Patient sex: M
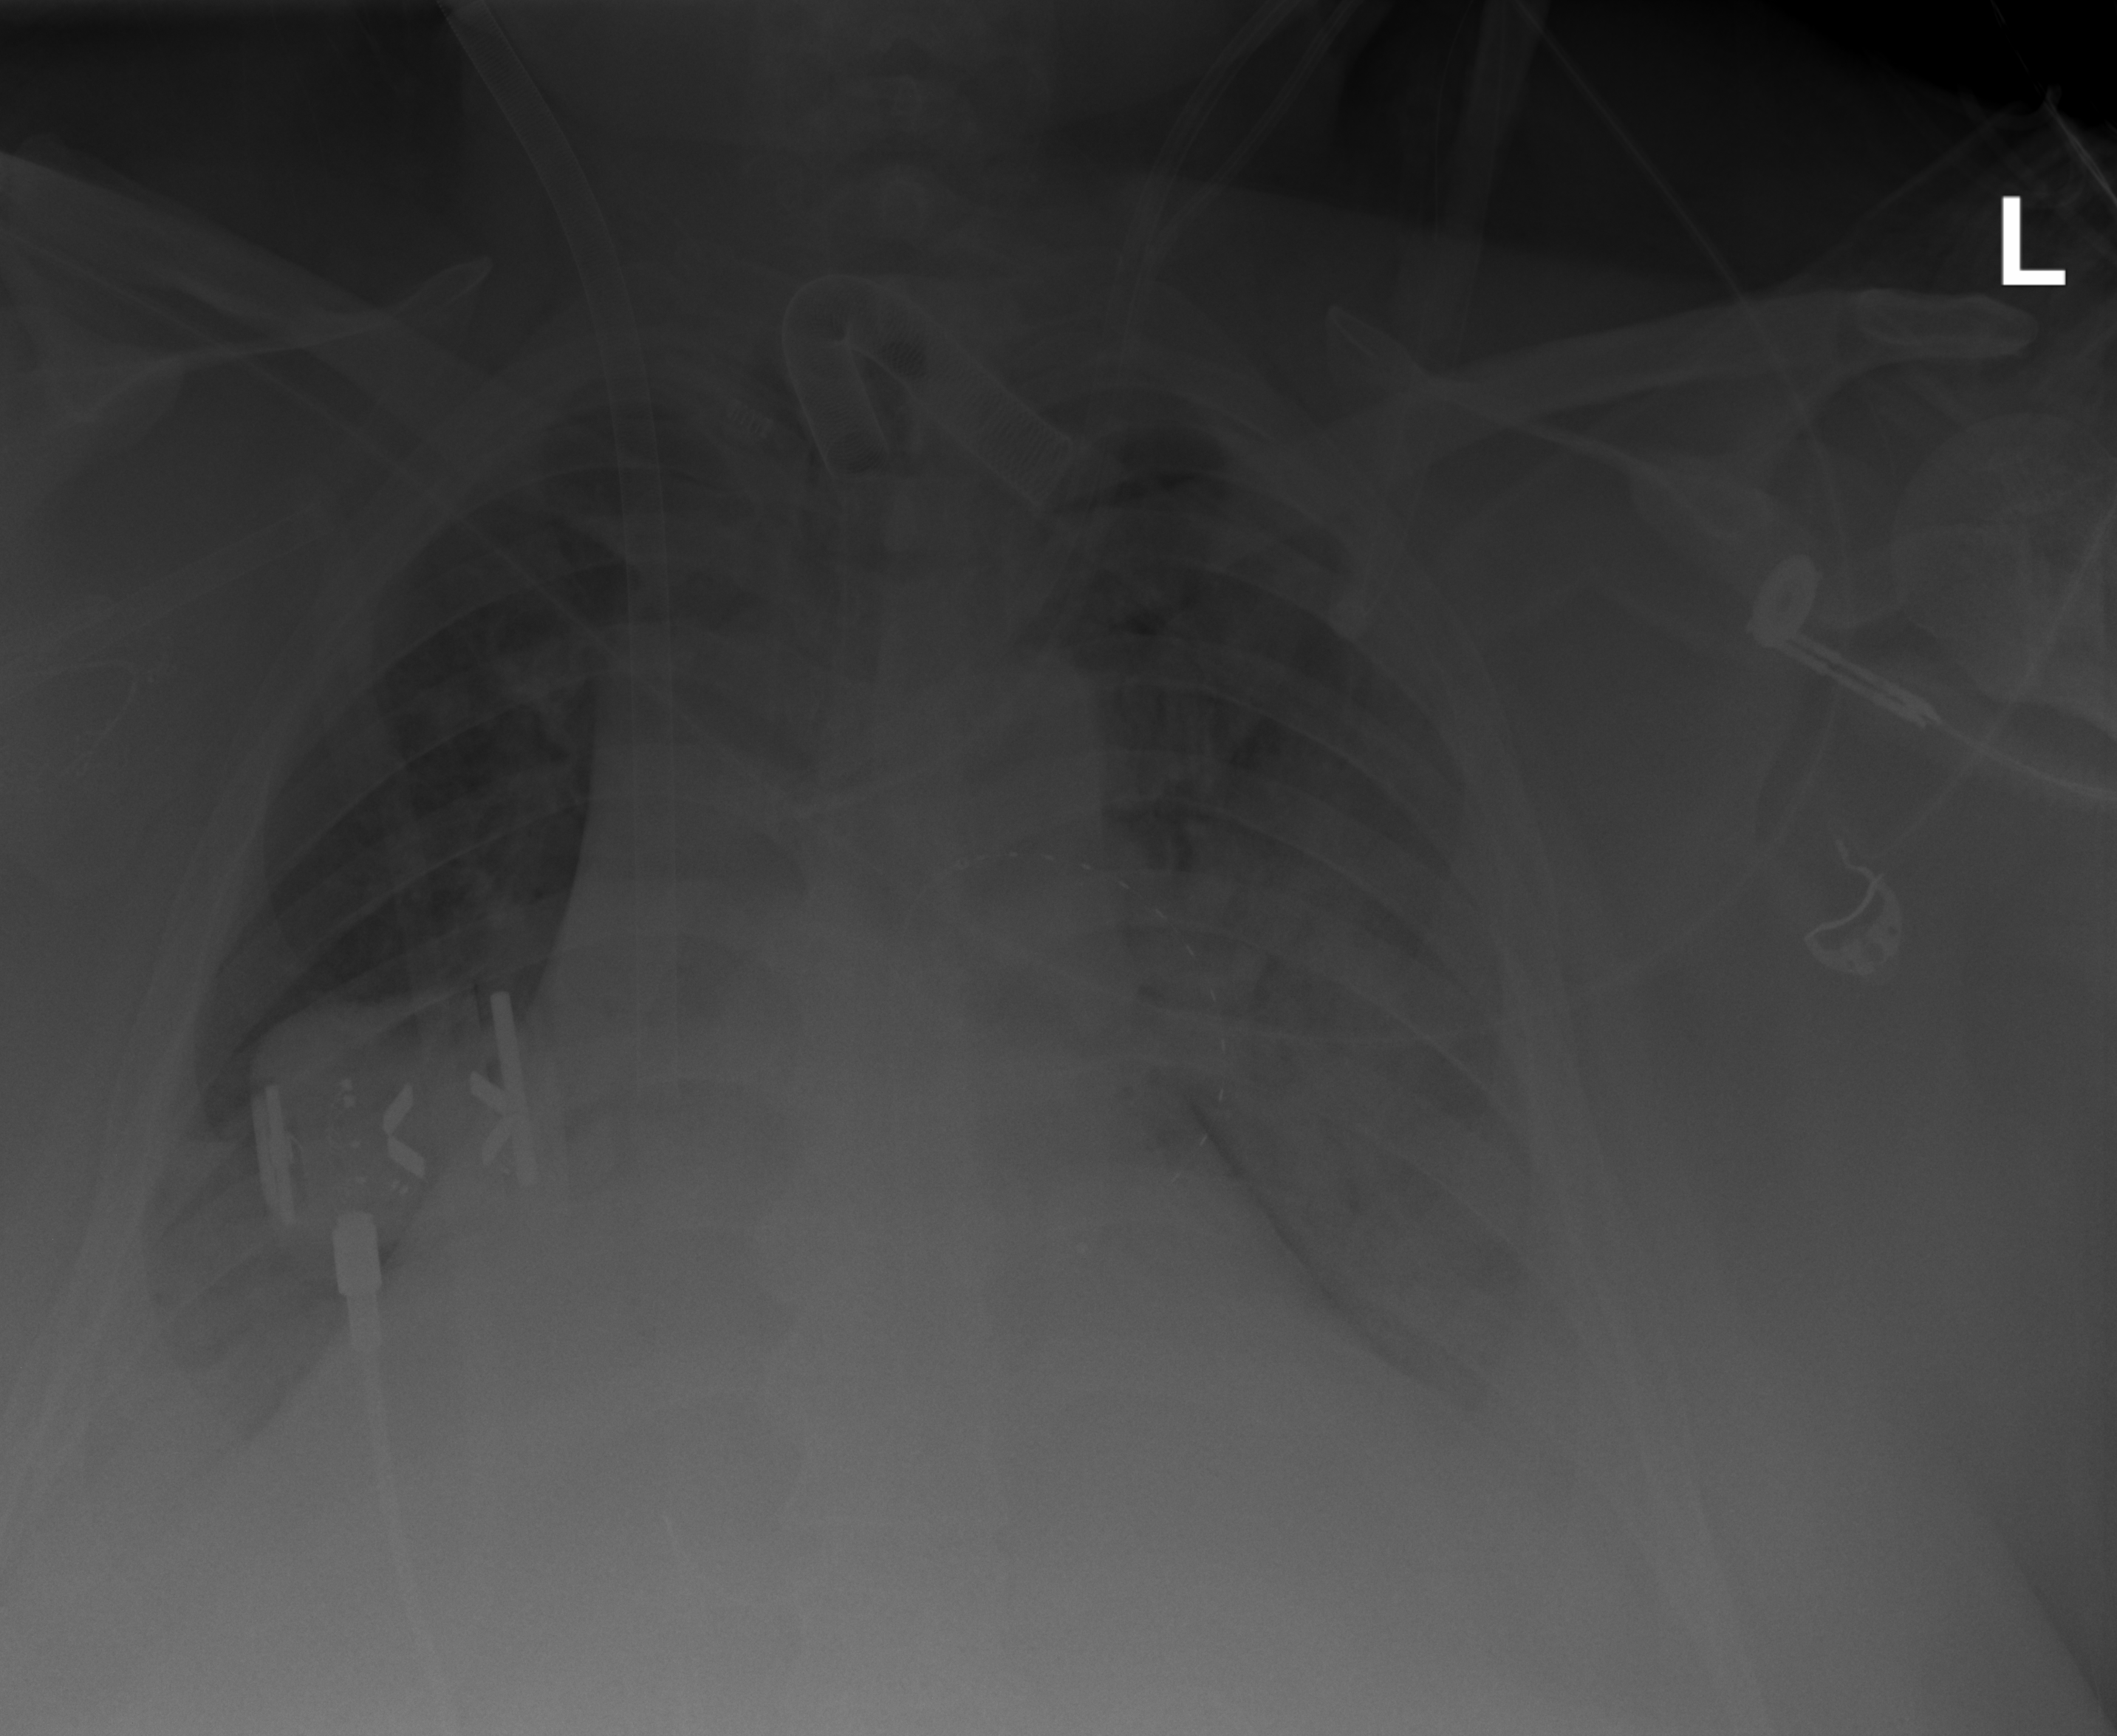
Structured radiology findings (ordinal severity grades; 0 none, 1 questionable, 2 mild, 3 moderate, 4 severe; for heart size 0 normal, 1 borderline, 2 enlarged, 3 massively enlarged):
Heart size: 2
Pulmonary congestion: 3
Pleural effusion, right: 2
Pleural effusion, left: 2
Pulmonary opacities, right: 3
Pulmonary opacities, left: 3
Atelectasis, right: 2
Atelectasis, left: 3